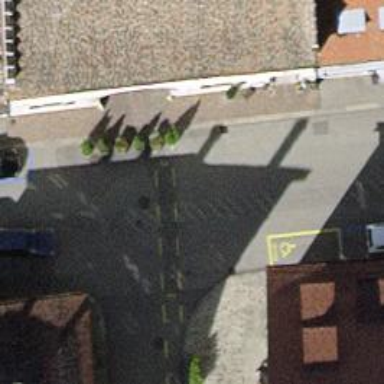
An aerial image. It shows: Bollard.